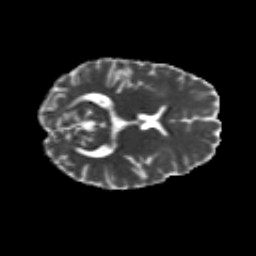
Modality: MD
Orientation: axial
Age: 21
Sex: female
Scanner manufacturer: siemens
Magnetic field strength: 3 T
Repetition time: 8.8 s
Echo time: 0.085 s